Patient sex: M
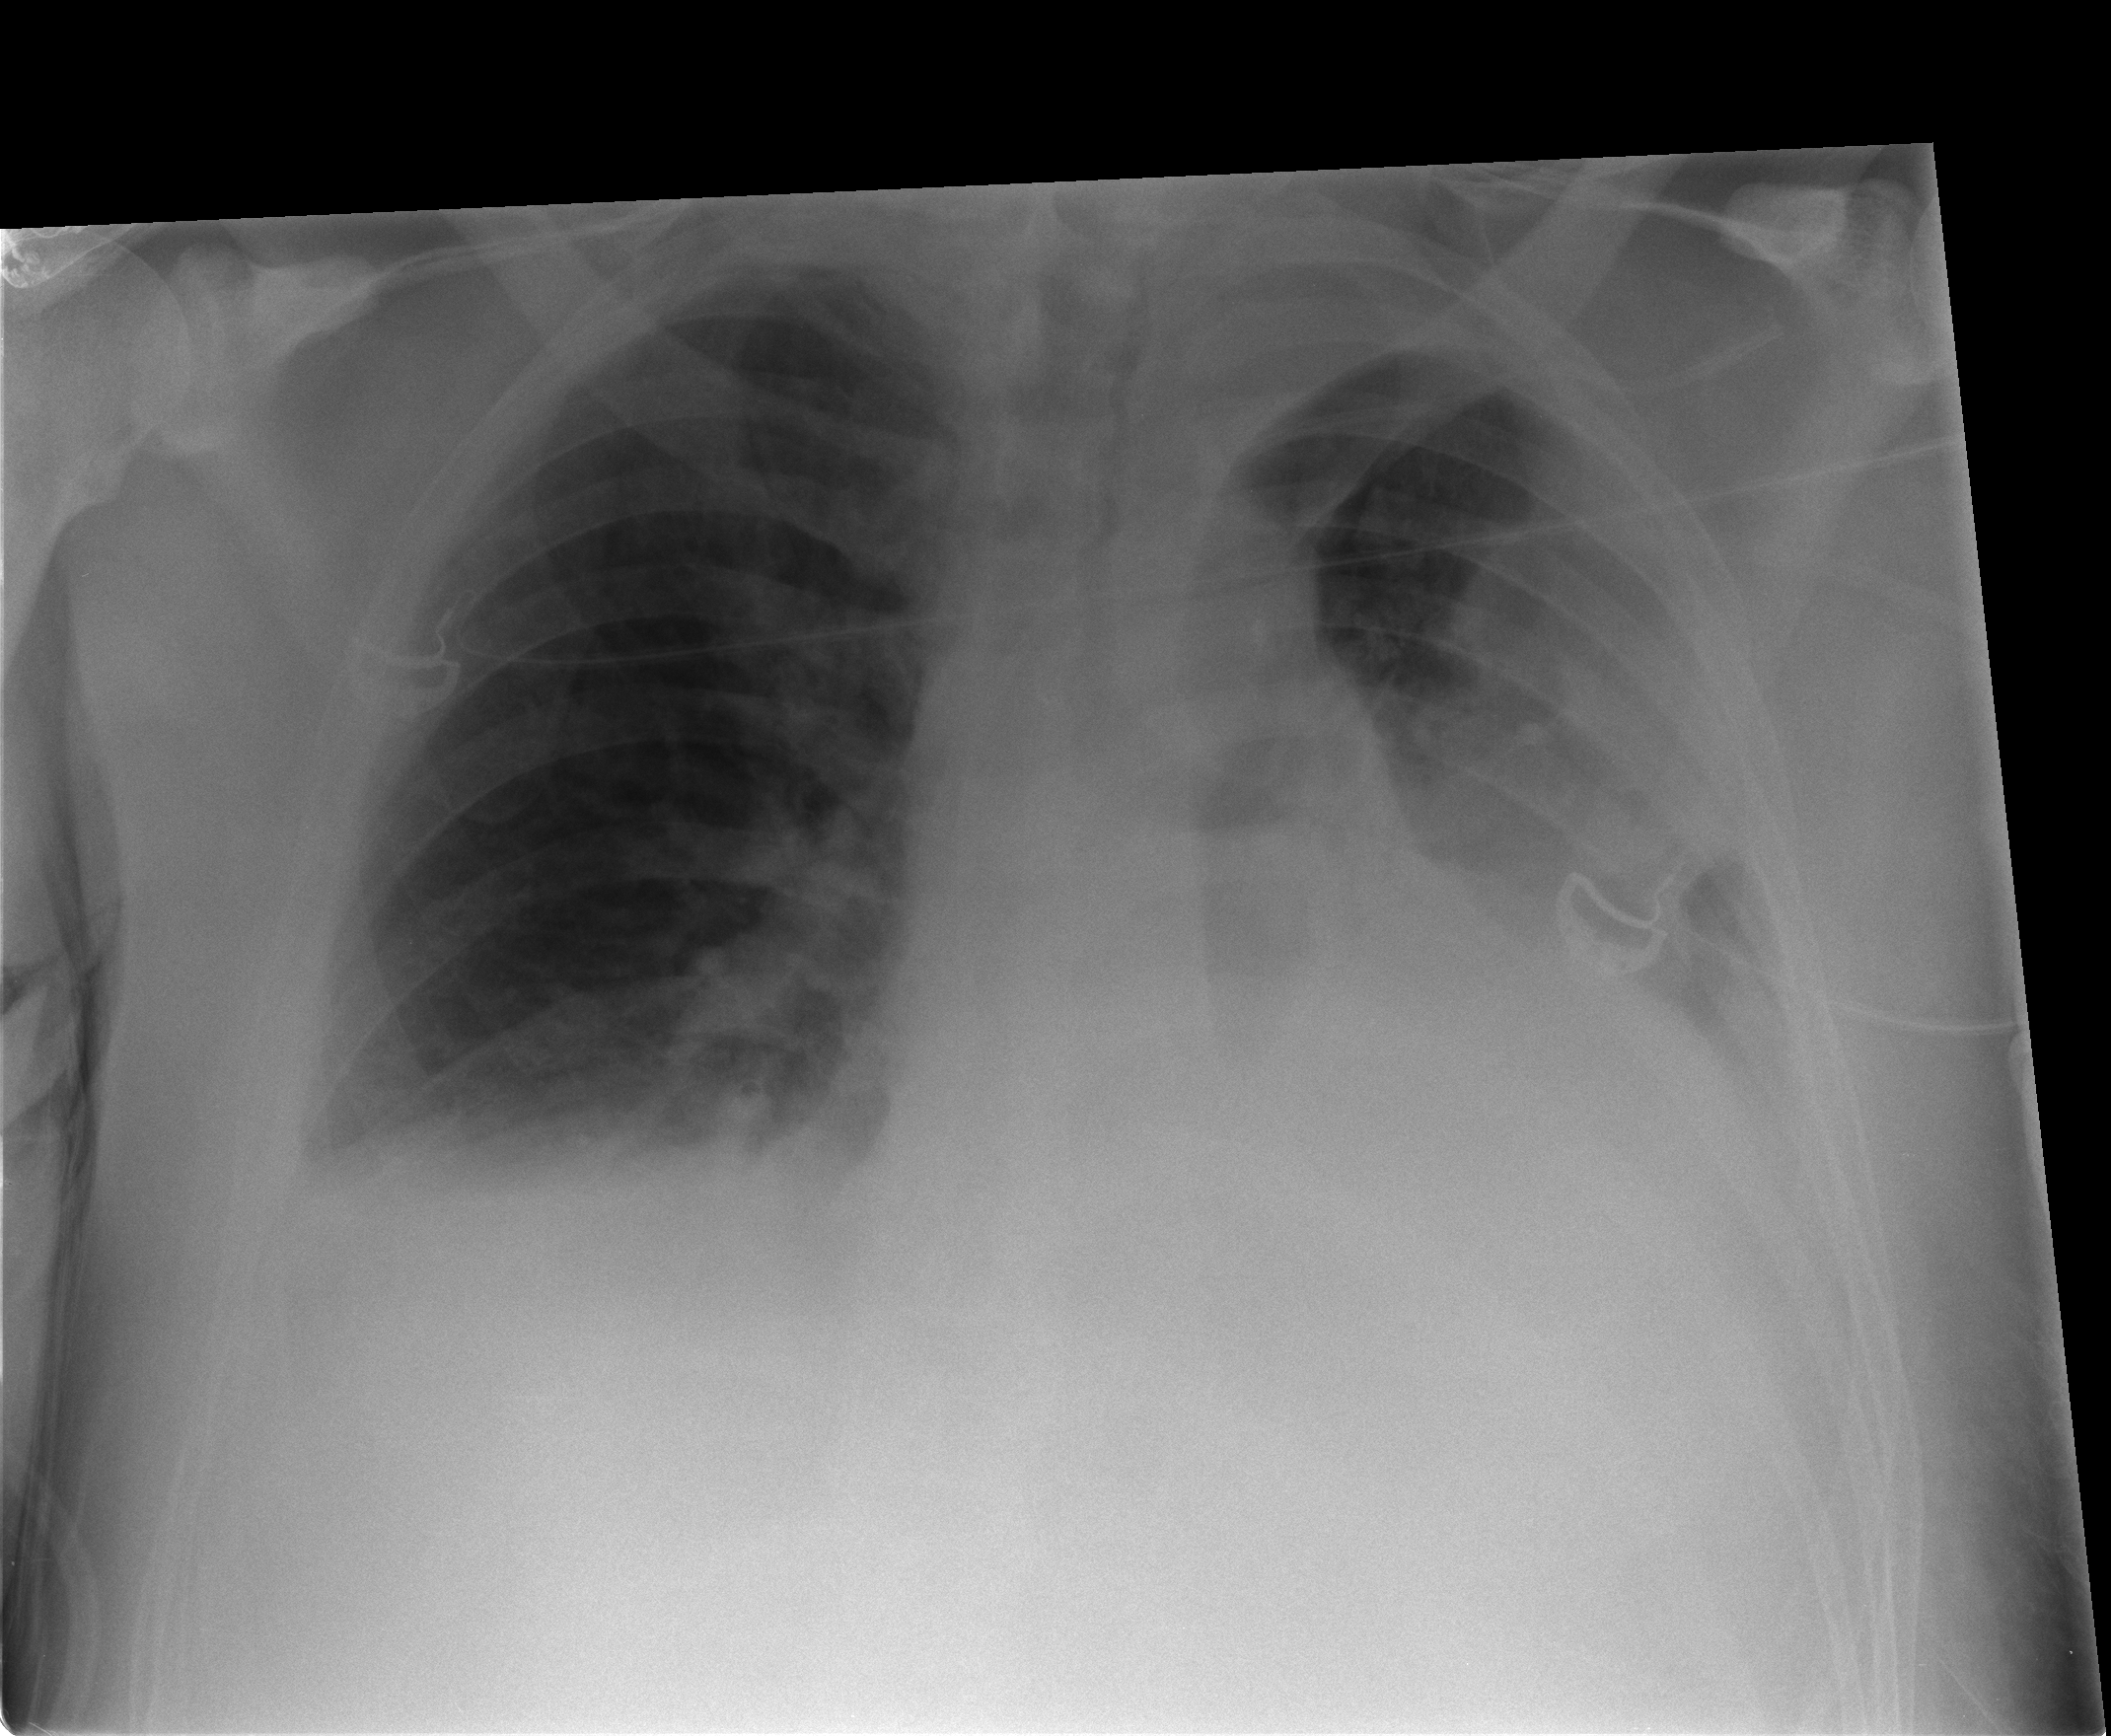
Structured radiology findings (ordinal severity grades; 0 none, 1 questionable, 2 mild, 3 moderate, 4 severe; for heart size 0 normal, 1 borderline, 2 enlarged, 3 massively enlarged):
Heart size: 2
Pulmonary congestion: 2
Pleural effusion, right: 2
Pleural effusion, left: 3
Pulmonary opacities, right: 2
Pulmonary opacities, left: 3
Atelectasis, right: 2
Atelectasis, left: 3